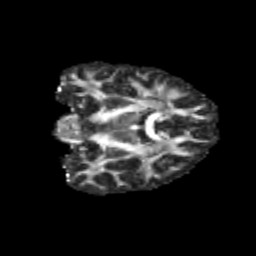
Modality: FA
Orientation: coronal
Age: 13
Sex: male
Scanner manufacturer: siemens
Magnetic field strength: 3 T
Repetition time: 3.8 s
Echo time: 0.07 s